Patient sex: M
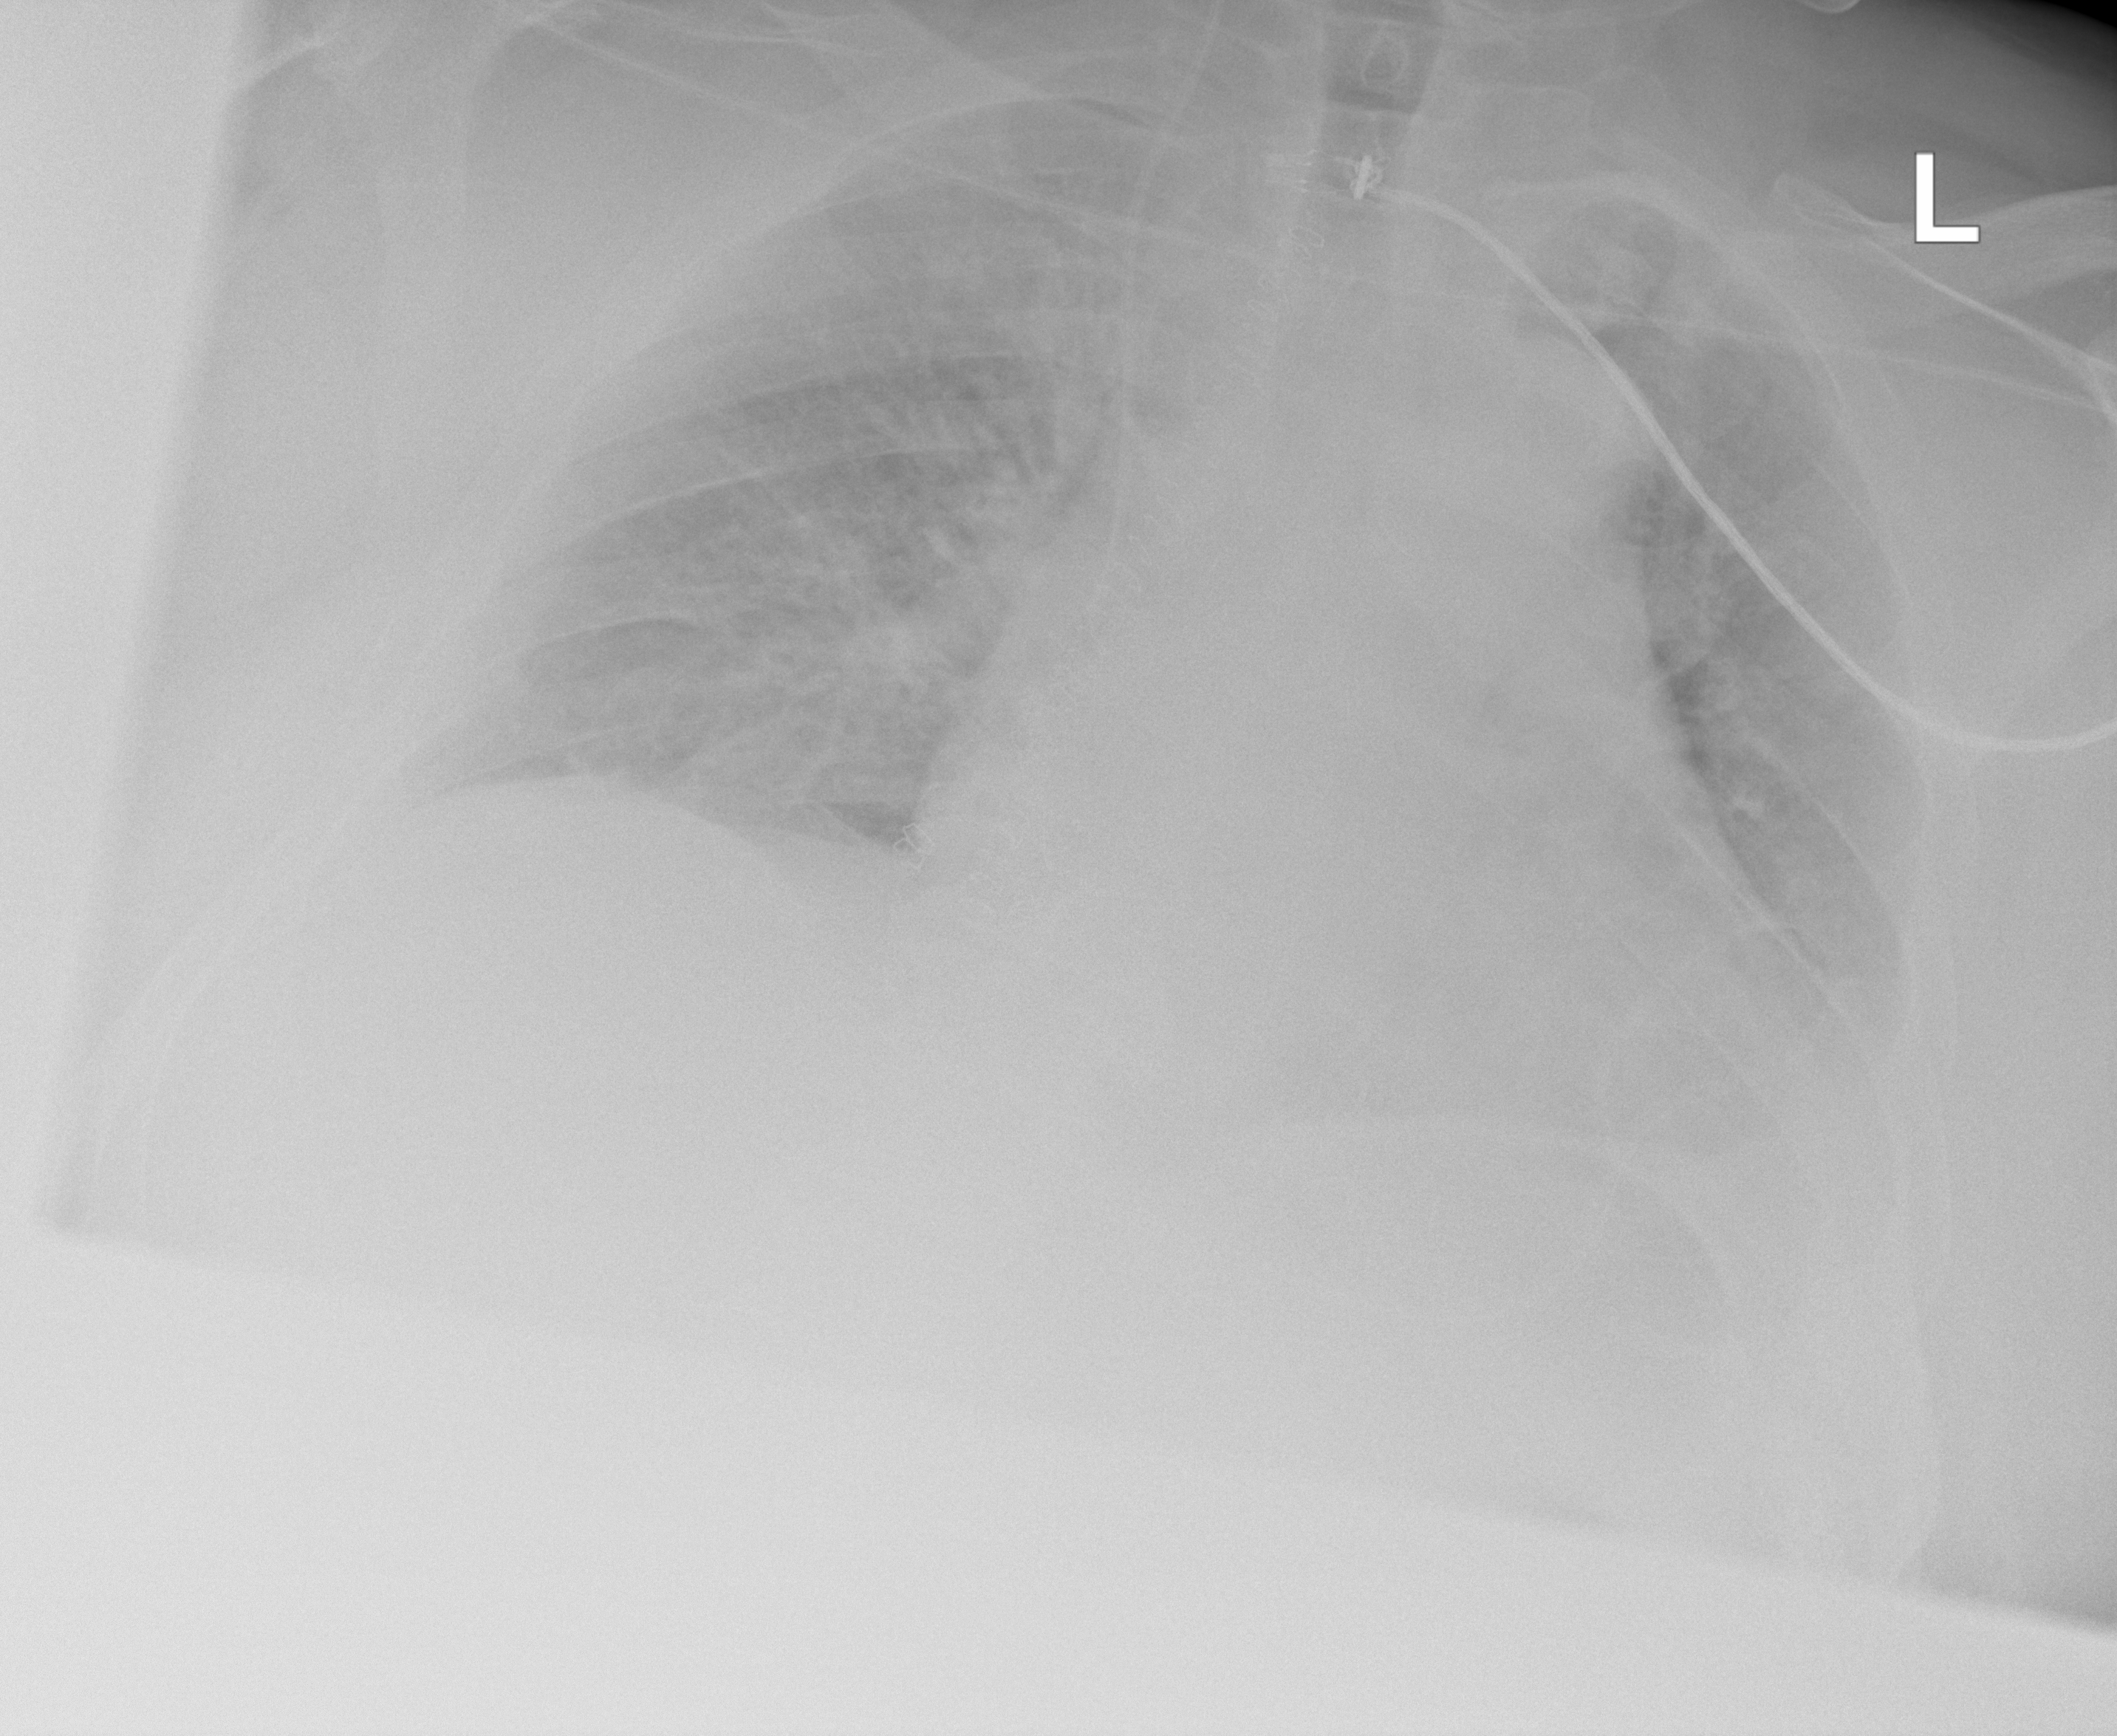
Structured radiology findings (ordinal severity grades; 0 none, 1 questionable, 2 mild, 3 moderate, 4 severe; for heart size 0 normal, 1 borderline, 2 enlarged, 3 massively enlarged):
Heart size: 2
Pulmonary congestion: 1
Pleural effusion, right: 0
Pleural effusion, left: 1
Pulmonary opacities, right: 2
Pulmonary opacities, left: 0
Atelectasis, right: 2
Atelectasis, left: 2